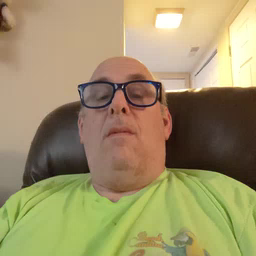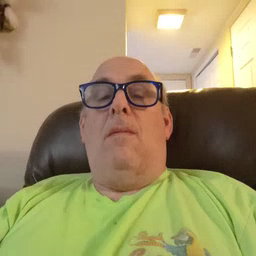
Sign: jeans